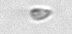
Label: Cryptophyta